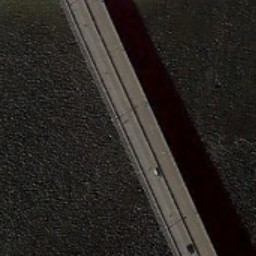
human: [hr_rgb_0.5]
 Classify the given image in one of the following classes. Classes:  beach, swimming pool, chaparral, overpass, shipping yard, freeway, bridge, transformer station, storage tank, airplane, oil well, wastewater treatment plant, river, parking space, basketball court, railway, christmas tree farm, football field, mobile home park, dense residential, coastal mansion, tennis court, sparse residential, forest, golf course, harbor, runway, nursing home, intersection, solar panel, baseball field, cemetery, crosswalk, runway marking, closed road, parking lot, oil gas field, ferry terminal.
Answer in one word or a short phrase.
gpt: bridge